Question: I am currently implementing a tool for a project, and I am having some difficulties to remove some extra space at the bottom of the main container.

Basically, the container that contains the drawings-list and the map, resizes itself on window resize event. The bottom bar is fixed, so it does not affect anything.
'''
$(window).on('resize', function () {
resize();
});
function resize() {
var height = $(window).height();
var width = $(window).width();
var mapHeight = height-260; // 260 for fixed elements
var mapWidth = width-360; // 360 for left hand side list
$('.map-drawings-container ul').height(mapHeight);
$('#map_parent_container > .map').height(mapHeight);
$('.drawings-list').height(mapHeight);
}
'''
When the page is first loaded, it renders properly. Then when shrinking it, we can see a space that seems to be equal to the difference between the original page height and the current one.
Changing the size of the html and body element does NOT fix the issue.
Using the Google Chrome Dev tool, I am not able to select that grey background.
Changing margin-bottom to a negative value on the main container does not remove that space either.
Any clue on how to get this space removed?
Thanks
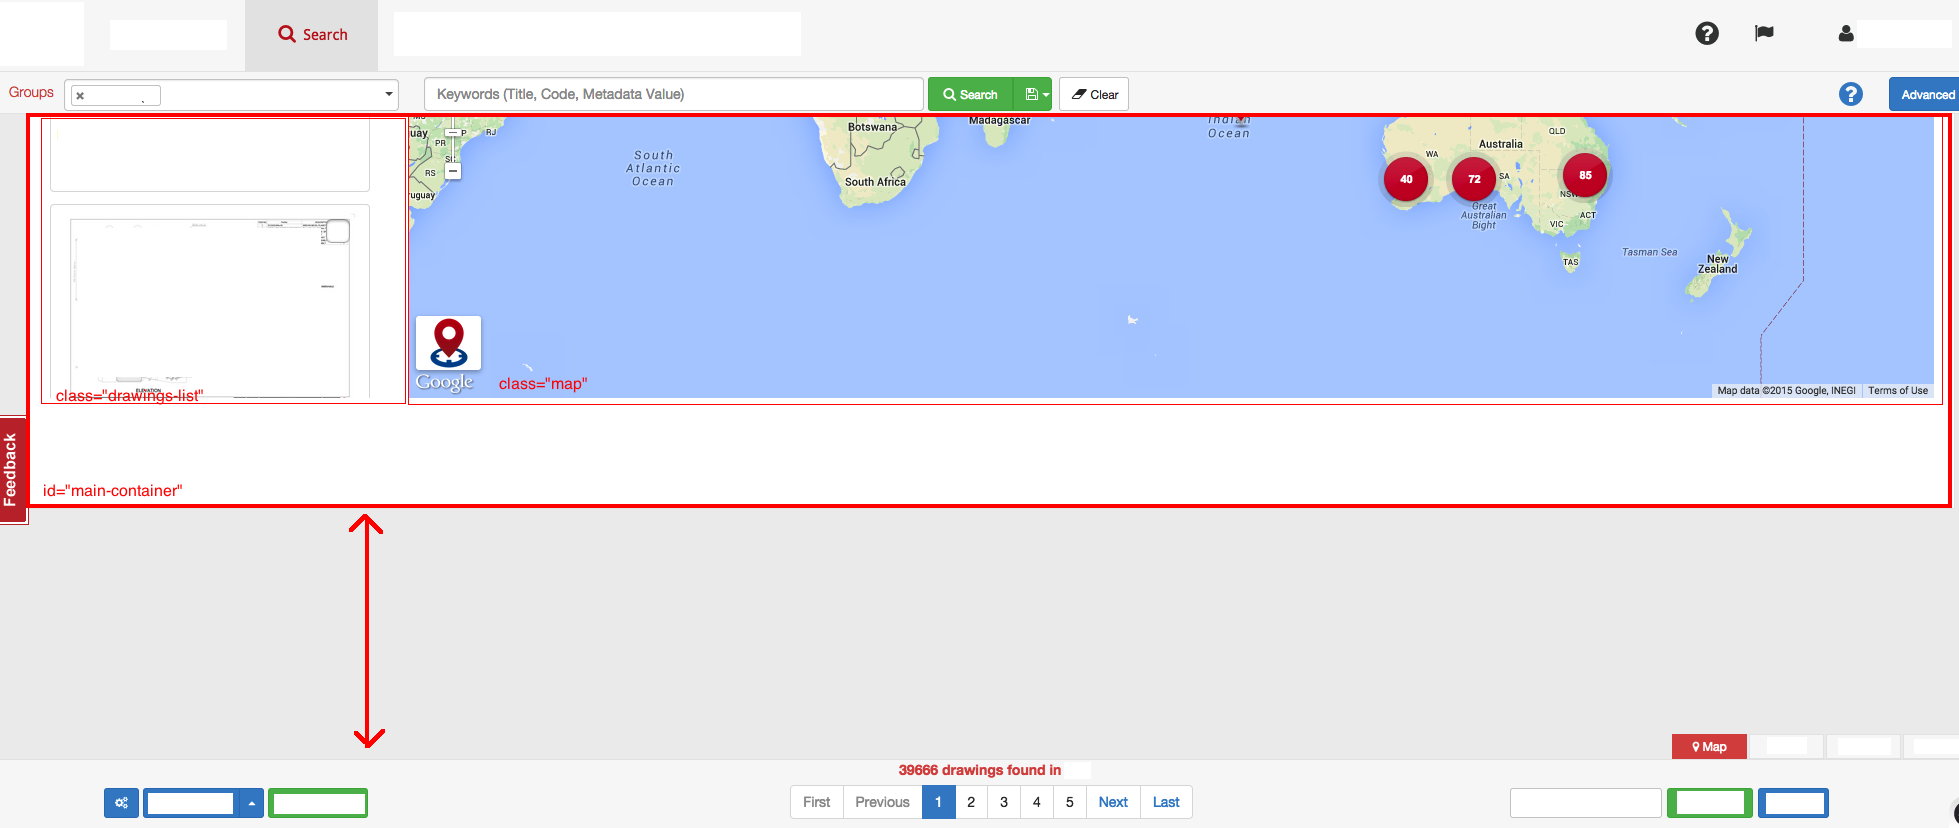
Answer: Sure you don't have an element inside that extends beyond the body with a min-height set on it. This would push the sticky footer down when the body shrinks below that min-height creating the extra space?
Look for all elements with a min-height and try shrinking them.